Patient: sex F, age 46
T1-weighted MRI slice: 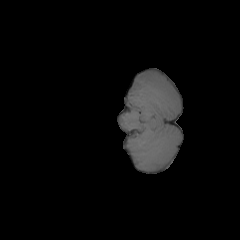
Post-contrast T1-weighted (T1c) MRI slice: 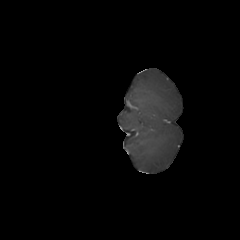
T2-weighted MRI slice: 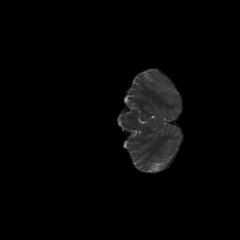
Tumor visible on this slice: no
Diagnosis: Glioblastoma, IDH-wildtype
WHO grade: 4